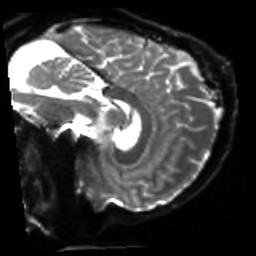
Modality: sbref
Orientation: sagittal
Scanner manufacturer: siemens
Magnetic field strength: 3 T
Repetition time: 4 s
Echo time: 0.0594 s